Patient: sex M, age 60
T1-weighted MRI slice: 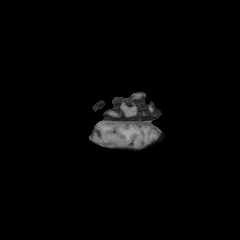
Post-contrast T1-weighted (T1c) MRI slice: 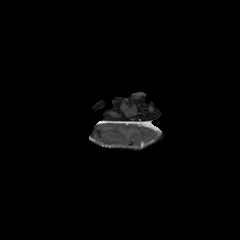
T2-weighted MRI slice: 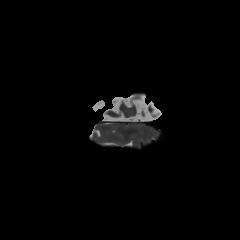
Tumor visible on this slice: no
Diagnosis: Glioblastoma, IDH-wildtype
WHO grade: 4